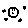
Label: moon